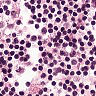
Metastatic tissue present: no